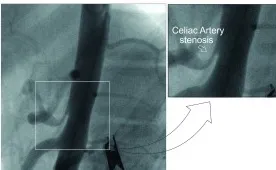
Percutaneous balloon angioplasty with stent placement for celiac artery stenosis. . A. Non-selective angiography (lateral view) showing ostial and proximal segment stenosis of the celiac artery. (The inset shows a close-up view of the stenosis; arrow).
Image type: radiology (x_ray)